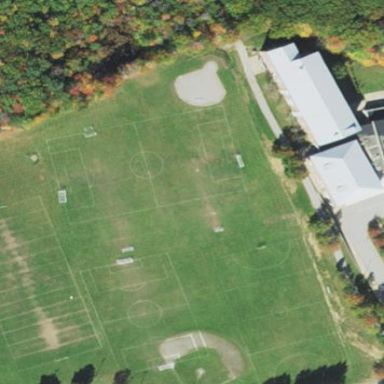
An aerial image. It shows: Pitch for leisure activities.